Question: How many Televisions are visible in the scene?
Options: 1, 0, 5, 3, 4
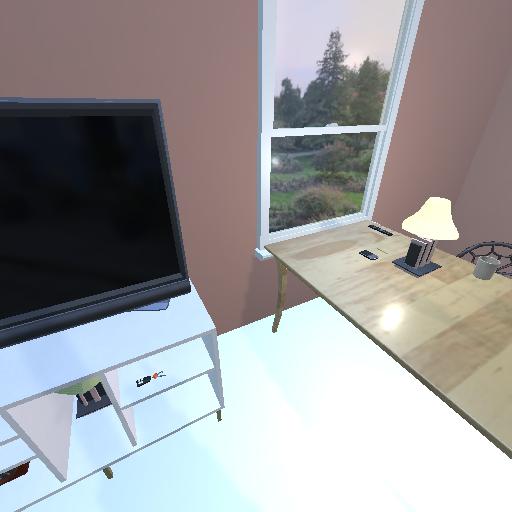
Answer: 1